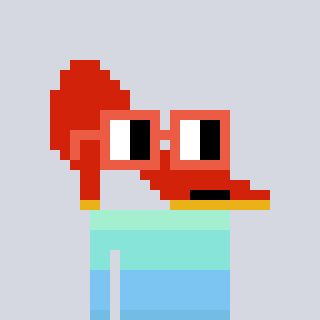
a pixel art character with square orange glasses, a highheel-shaped head and a bege-colored body on a cool background